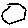
Label: hexagon